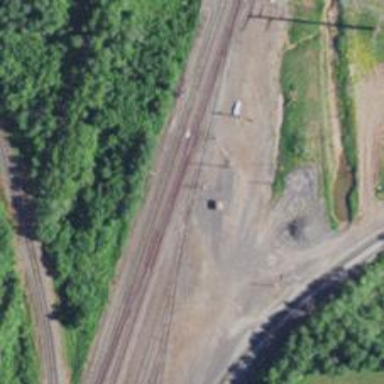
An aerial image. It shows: Rail spur service.